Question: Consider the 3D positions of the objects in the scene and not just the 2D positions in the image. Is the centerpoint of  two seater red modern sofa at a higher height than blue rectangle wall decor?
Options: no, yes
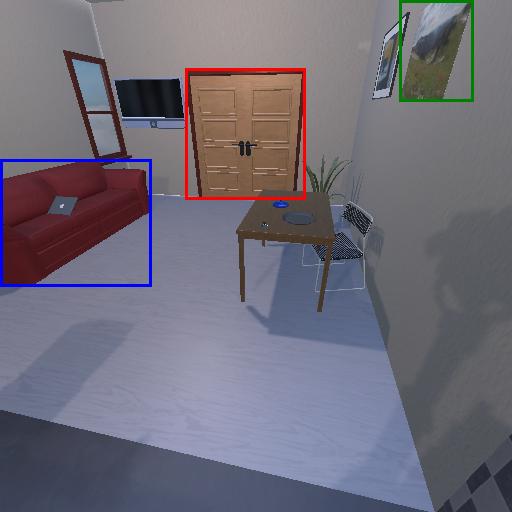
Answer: no